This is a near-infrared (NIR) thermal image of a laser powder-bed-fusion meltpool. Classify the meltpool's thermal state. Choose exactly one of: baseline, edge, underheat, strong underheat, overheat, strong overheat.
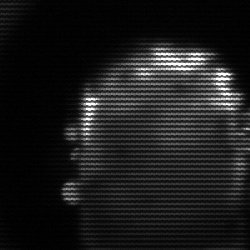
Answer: baseline